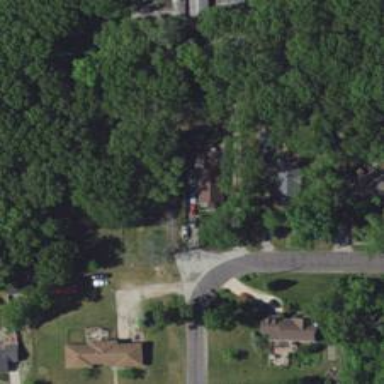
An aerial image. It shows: Driveway.